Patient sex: M
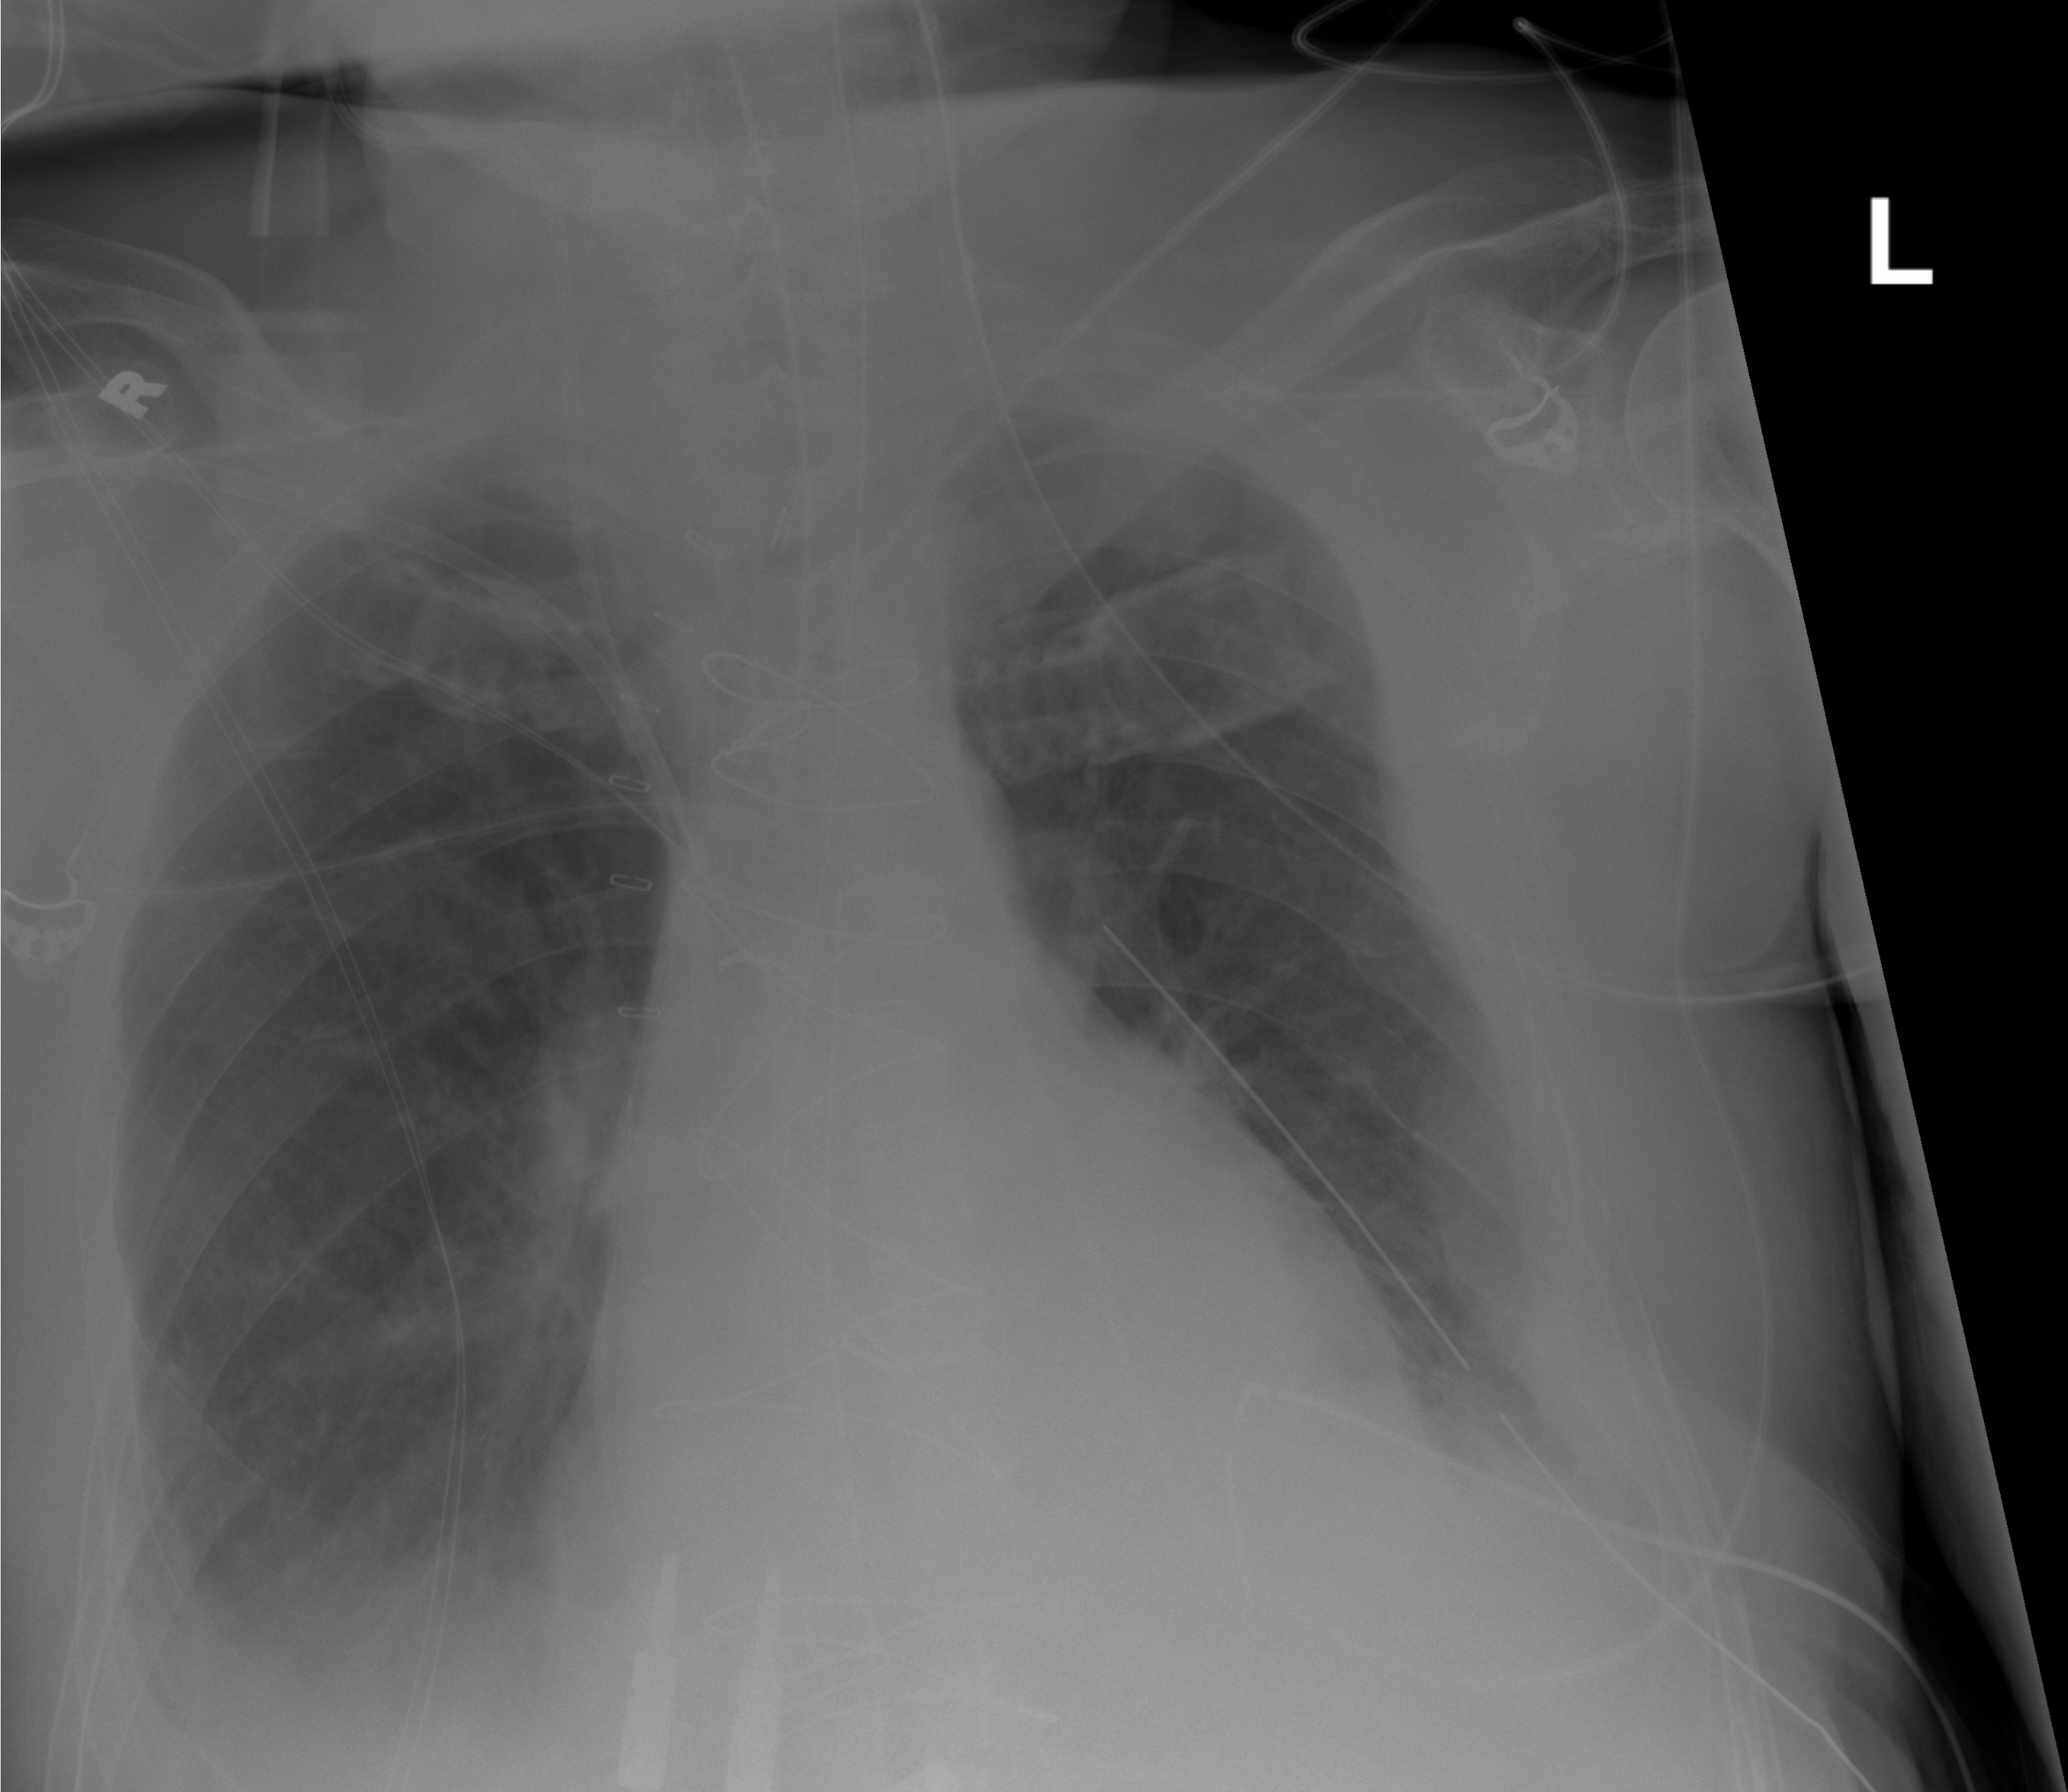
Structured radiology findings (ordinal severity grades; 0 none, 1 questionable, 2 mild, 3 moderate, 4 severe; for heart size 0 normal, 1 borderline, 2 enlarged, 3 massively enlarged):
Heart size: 2
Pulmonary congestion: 1
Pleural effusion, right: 2
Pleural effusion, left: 1
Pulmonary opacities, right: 1
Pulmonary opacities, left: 0
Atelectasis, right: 2
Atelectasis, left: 2